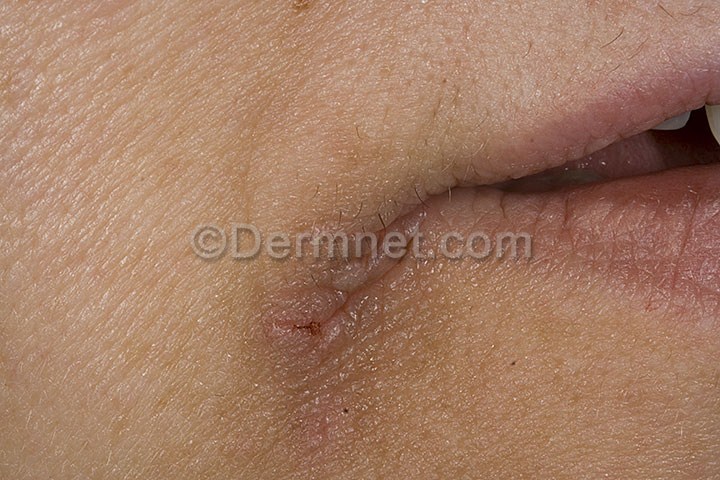
Disease: Tinea Ringworm Candidiasis and other Fungal Infections